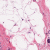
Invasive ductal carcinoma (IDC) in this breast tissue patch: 0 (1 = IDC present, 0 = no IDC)